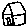
Label: house